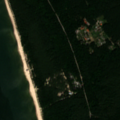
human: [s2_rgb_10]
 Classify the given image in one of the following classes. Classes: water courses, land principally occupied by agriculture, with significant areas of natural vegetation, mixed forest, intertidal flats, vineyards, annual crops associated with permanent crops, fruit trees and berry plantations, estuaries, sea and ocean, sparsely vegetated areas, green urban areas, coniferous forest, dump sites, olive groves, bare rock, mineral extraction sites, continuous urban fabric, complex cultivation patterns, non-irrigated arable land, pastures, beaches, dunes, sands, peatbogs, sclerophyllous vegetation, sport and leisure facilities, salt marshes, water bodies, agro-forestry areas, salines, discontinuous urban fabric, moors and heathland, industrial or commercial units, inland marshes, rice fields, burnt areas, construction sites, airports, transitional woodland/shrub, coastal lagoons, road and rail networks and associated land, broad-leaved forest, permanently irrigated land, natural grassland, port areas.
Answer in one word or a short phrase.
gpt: discontinuous urban fabric, sport and leisure facilities, coniferous forest, mixed forest, beaches, dunes, sands, sea and ocean